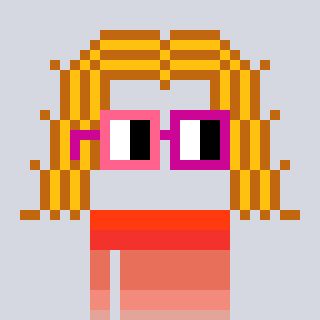
a pixel art character with square pink and red glasses, a hair-shaped head and a slimegreen-colored body on a cool background